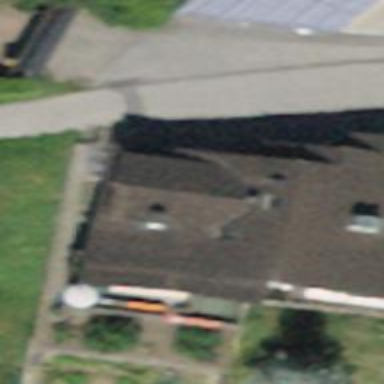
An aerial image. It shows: Residential building with gabled roof.